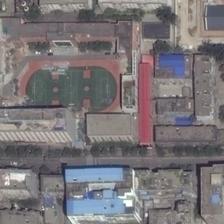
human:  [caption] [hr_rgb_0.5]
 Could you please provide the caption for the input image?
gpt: many buildings and some green trees are around a playground .

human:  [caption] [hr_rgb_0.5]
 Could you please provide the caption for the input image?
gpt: a playground is surrounded by many buildings .

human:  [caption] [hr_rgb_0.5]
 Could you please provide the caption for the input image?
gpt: a playground with two basketball fields in it is surrounded by some green trees and many buildings .

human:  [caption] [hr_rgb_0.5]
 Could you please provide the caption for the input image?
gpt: the playground consisting of two basketball courts is located at the street corner .

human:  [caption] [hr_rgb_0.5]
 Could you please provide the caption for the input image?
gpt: a playground is surrounded by many buildings .